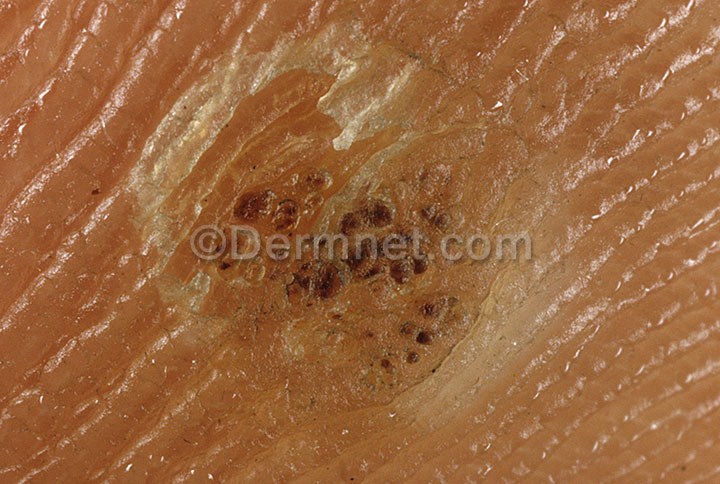
Disease: Warts Molluscum and other Viral Infections